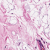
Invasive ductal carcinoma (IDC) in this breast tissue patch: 0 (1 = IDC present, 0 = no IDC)